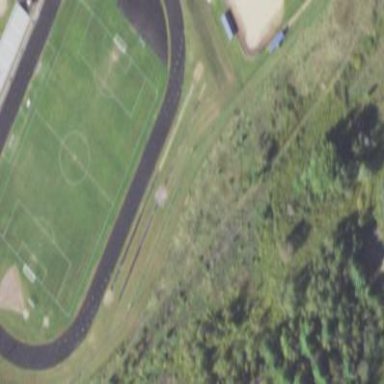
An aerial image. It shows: Track located within leisure land area.